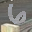
Label: 6